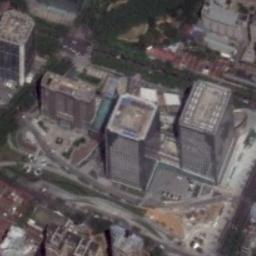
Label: commercial_area